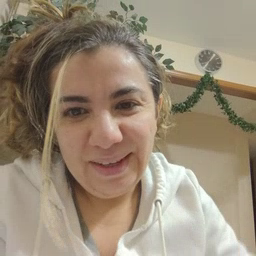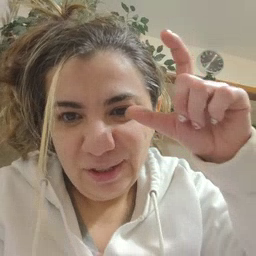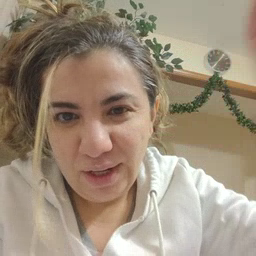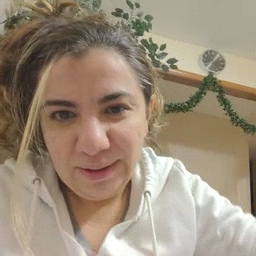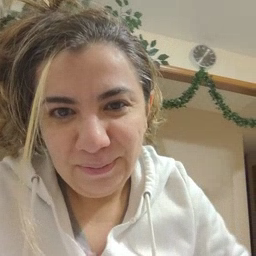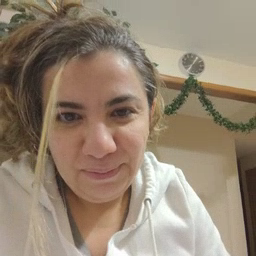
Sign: moon